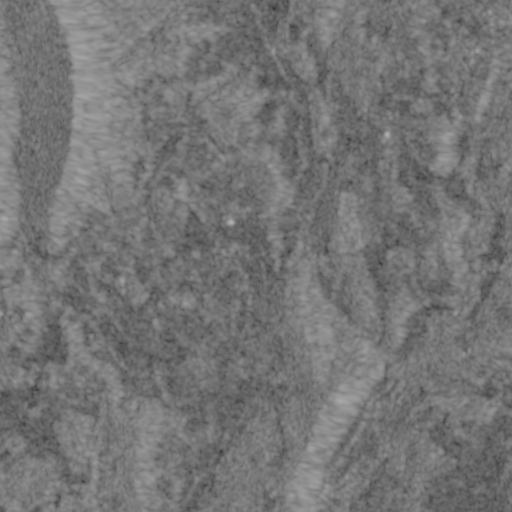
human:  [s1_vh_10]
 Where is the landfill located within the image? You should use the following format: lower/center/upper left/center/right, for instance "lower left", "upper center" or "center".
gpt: The landfill is located in the upper right of the image.
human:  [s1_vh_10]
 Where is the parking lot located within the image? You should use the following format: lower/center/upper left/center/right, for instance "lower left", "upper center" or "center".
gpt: The parking lot is located in the center left of the image.
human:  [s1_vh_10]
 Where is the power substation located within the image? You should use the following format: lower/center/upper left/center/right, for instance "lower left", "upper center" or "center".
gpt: The power substation is located in the upper right of the image.
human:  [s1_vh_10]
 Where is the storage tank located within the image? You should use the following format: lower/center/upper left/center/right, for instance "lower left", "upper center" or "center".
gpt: The storage tank is located in the lower center of the image.
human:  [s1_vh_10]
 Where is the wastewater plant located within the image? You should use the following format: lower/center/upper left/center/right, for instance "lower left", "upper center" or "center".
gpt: The wastewater plant is located in the lower center of the image.
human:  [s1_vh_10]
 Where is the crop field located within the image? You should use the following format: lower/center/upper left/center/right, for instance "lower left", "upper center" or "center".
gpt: There is no crop field in the image.

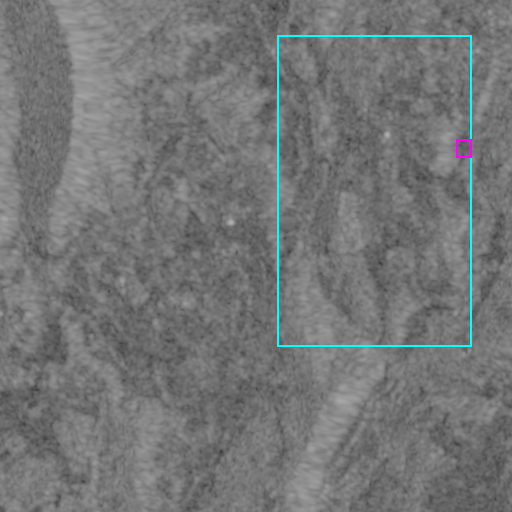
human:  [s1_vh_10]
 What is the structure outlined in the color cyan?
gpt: The structure outlined in cyan is a crop field.
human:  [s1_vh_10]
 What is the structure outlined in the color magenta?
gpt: The structure outlined in magenta is a park.
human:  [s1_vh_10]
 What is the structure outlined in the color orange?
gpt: There is no orange outline.